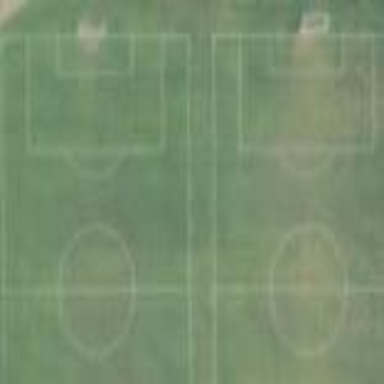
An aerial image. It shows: Soccer pitch for leisureland activities.